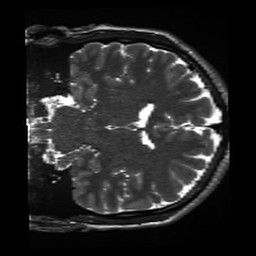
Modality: inplaneT2
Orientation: coronal
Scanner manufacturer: siemens
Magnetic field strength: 3 T
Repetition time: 11 s
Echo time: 0.059 s